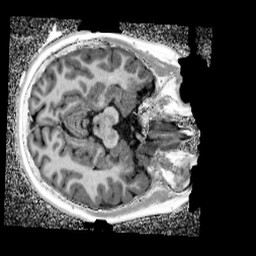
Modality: UNIT1_denoised
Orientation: axial
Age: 10
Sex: female
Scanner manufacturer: siemens
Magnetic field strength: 3 T
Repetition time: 4 s
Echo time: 0.00299 s